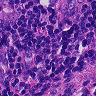
Metastatic tissue present: no